Question: This is my Views.
'''
@ login_required
def product_list(request):
products = ProductBasicModels.objects.filter(whose=request.user).prefetch_related('category', 'category__category').order_by('category__ordering_num')
context = {'products': products}
return render(request, 'medicalapp_1/products_h.html', context)
@ login_required
def product_edit(request, pk):
post = get_object_or_404(ProductBasicModels, pk=pk)
if request.method == 'POST':
form = ProductForm(request.POST, instance=post)
if form.is_valid():
post = form.save(commit=False)
post.whose = request.user
post.save()
return redirect('product_list')
else:
form = ProductForm(instance=post)
return render(request, 'medicalapp_1/product_add.html', {'form': form})
'''
and my Models
'''
class SubCategory(models.Model):
category = models.ForeignKey('Category', on_delete=models.CASCADE)
name = models.CharField(max_length=50)
ordering_num = models.IntegerField(default=0)
class Meta:
ordering = ['ordering_num']
def __str__(self):
return self.name
class ProductBasicModels(models.Model):
whose = models.ForeignKey(settings.AUTH_USER_MODEL, on_delete=models.CASCADE)
check = models.BooleanField(default=False) # this is for Checkbox.
category = models.ForeignKey(SubCategory, on_delete=models.CASCADE) # Change this with Checkbox
name = models.CharField(max_length=50)
standard = models.CharField(max_length=50)
maker = models.CharField(max_length=50, blank=True)
outbox = models.CharField(max_length=50, blank=True)
extra = models.CharField(max_length=100, blank=True)
orderto = models.ForeignKey(OrderCompany, null=True, blank=True, on_delete=models.CASCADE)
created_at = models.DateTimeField(auto_now_add=True)
updated_at = models.DateTimeField(auto_now=True)
def __str__(self):
return self.name
'''
Forms
'''
class ProductForm(forms. ModelForm):
class Meta:
model = ProductBasicModels
fields = ('check', 'category', 'name', 'standard', 'maker', 'outbox', 'extra', 'orderto')
def __init__(self, *args, **kwargs):
super(ProductForm, self).__init__(*args, **kwargs)
for field_name, field in self.fields.items():
field.widget.attrs['class'] = 'form-control'
'''
and my Template..
'''
<tbody>
{% for product in subcat.list %}
<tr>
<td class="text-center">
<label class="btn btn-default btn-outline btn-block">
<input type="checkbox" name="product_selected" value="{{product.id}}" />
</label>
</td>
<td class="text-center">{{ product.name }}</td>
<td class="text-center">{{ product.standard }}</td>
<td class="text-center">{{ product.maker }}</td>
<td class="text-center">{{ product.outbox }}</td>
<td class="text-center">{{ product.extra }}</td>
<td class="text-center">{{ product.orderto }}</td>
<td class="text-center">
<a href="{% url 'product_edit' pk=product.pk %}"
class="btn btn-info btn-sm">
<i class="fa fa-edit"> EDIT</i>
</a>
</td>
<td class="text-center">
<a href="{% url 'product_del' pk=product.pk %}"
class="btn btn-danger btn-sm btn-outline">
<i class="fa fa-trash"></i>
</a>
</td>
</tr>
{% endfor %}
</tbody>
'''
Im doing as shown below.

What I need to do is to change the category all of Checked (Red Color in the Image) Products(CheckBox) at once..
How to make funtions with that list of checked?
Always thank you for your help.
and Im sorry for only question without enough studying.
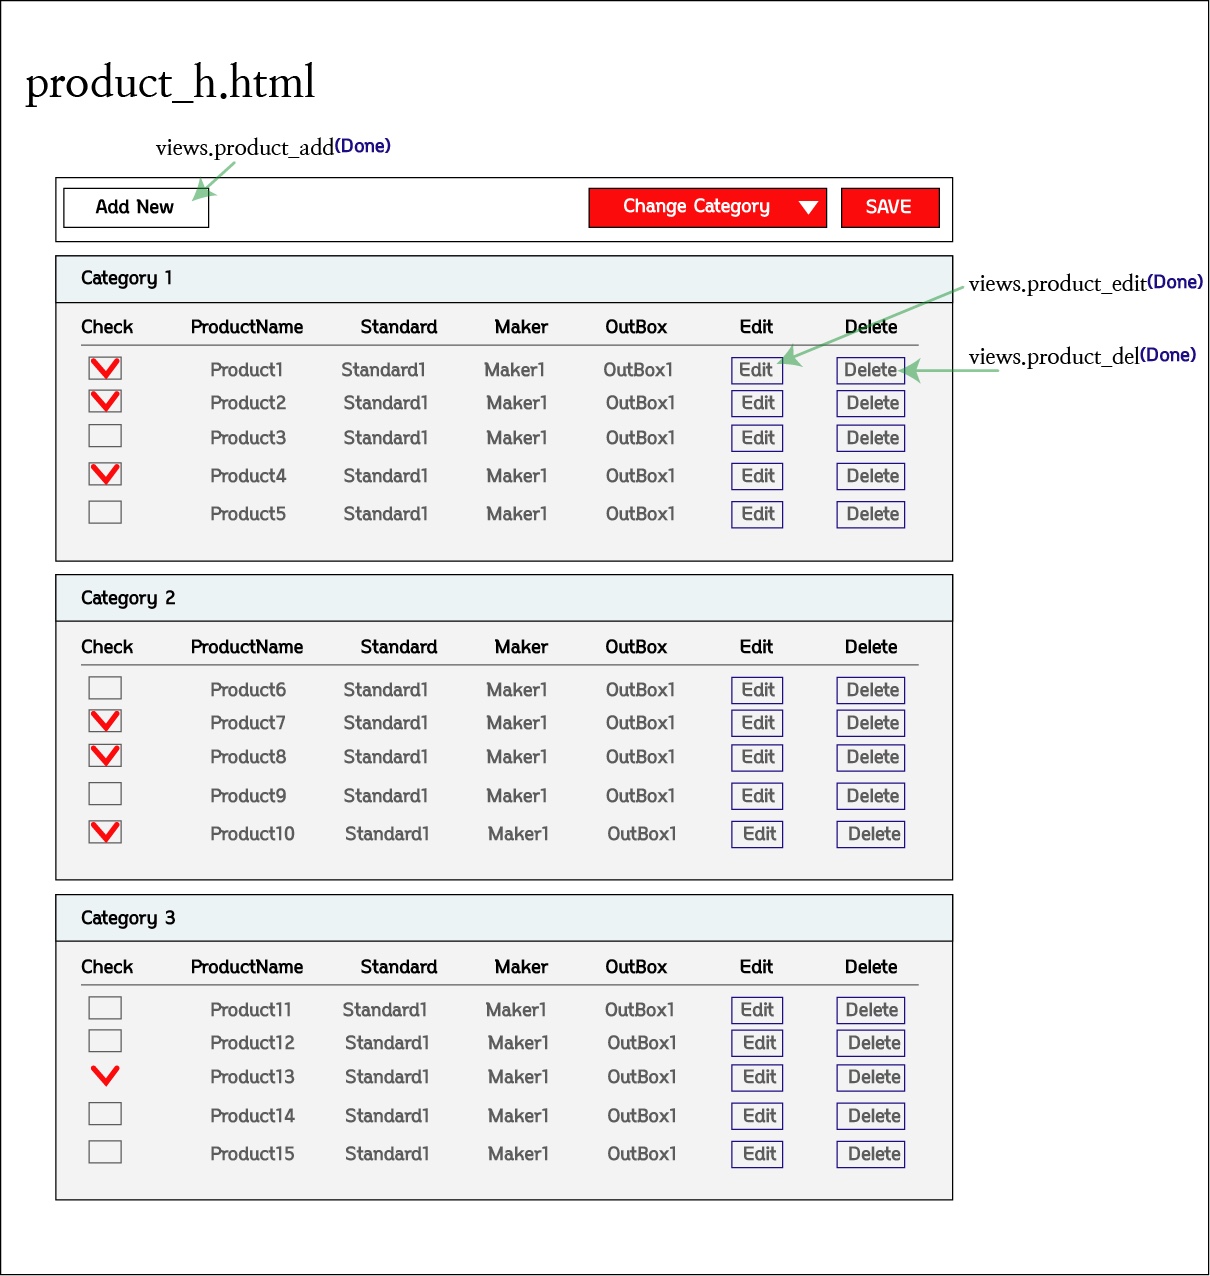
Answer: You can create a form with product_selected checkboxes and category that must be set. On form submit(in your product_list view POST handler code), you can update all selected categories this way:
In your template
'''
<form method="POST" action="{% url 'products:list' %}">
{{ products_form.category }}
<input type="submit" name="update_products" value="Save">
...
<tbody>
{% for product in subcat.list %}
<tr>
<td class="text-center">
<label class="btn btn-default btn-outline btn-block">
<input type="checkbox" name="product_selected" value="{{product.id}}" />
</label>
...
</from>
'''
Add a new form:
'''
class ProductsUpdateForm(forms. Form):
product_selected = forms.MultipleChoiceField()
category = forms.ChoiceField()
def __init__(self, *args, **kwargs):
products = kwargs.pop('products', [])
super(ProductForm, self).__init__(*args, **kwargs)
# TODO: you need to set your allowed category choices
# self.fields['category'].choices = get_allowed_categories()
self.fields['product_selected'].choices = [(product.id, product.id) for product in products]
'''
In your view validate form and update products:
'''
@ login_required
def product_list(request):
products = ProductBasicModels.objects.filter(whose=request.user).prefetch_related('category', 'category__category').order_by('category__ordering_num')
products_form = ProductsUpdateForm(request.POST or None, products=products)
if 'update_products' in request.POST:
if products_form.is_valid():
data = form.cleaned_data
ProductBasicModels.objects.filter(
id__in=data['product_selected']
).update(category_id=data['category'])
context = {
'products': products,
'products_form': products_form
}
return render(request, 'medicalapp_1/products_h.html', context)
'''
Note that this is not a fully working code, but an example of how you can implement it.